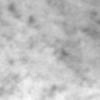
Label: no_change